Field crop: maize
Growth stage: 2
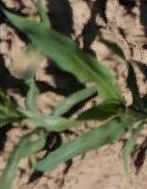
Species: maize